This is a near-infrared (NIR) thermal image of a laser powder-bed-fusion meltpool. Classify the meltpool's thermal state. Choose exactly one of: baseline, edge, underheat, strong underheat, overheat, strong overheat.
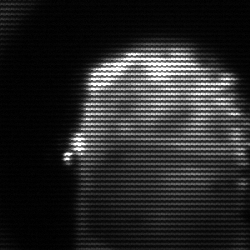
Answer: baseline